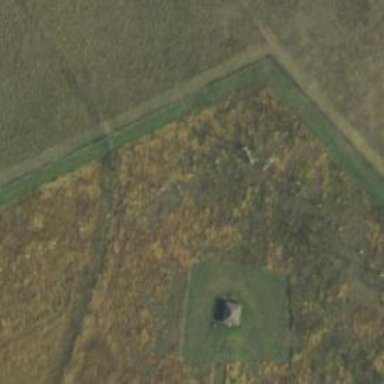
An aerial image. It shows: Monitoring tower made of mast.